Interaction volume radius: 5 \u00c5
Interaction volume height: 25 \u00c5
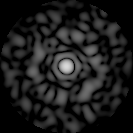
Disorder parameter: 0.8569